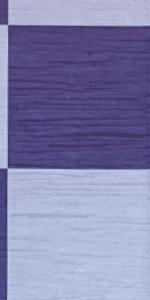
Label: Empty